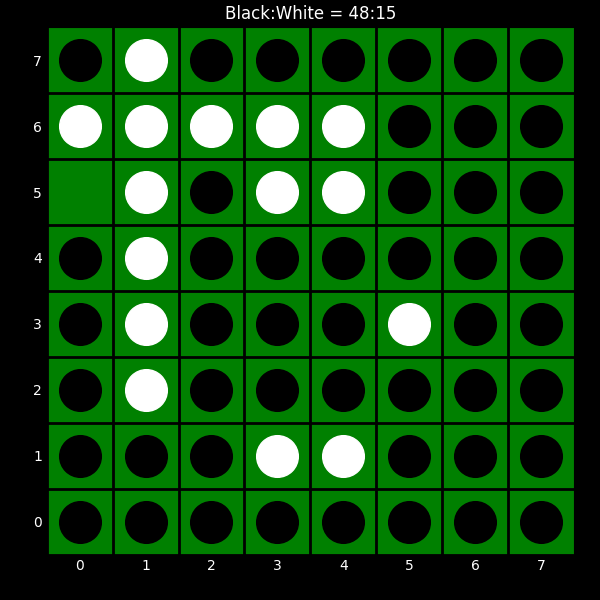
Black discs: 48
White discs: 15